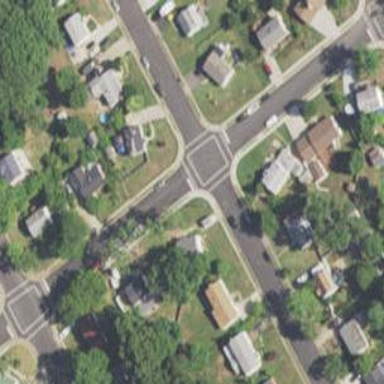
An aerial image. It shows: Marked road crossing.